Question: I'm working with Core Plot to draw a scatter plot. It works fine. But I would like to display the current value when hover a CPTPlotSymbol. Please see the following picture :

'''
- (void)configurePlots
{
[...]
CPTMutableLineStyle *lineStyle = [myPlot.dataLineStyle mutableCopy];
lineStyle.lineWidth = 2.5;
lineStyle.lineColor = [CPTColor greenColor];
myPlot.dataLineStyle = lineStyle;
CPTMutableLineStyle *symbolLineStyle = [CPTMutableLineStyle lineStyle];
symbolLineStyle.lineColor = [CPTColor greenColor];
CPTPlotSymbol *symbol = [CPTPlotSymbol ellipsePlotSymbol];
symbol.fill = [CPTFill fillWithColor:[CPTColor greenColor]];
symbol.lineStyle = symbolLineStyle;
symbol.size = CGSizeMake(6.0f, 6.0f);
myPlot.plotSymbol = symbol;
}
'''
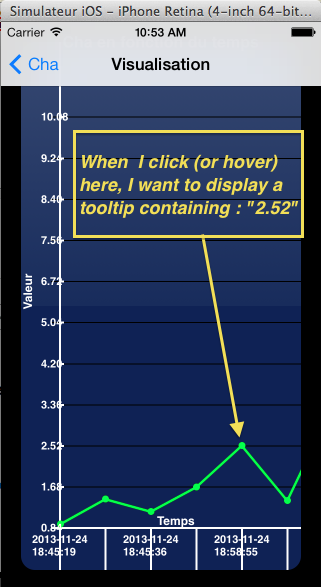
Answer: If you want to display any additional information when you touch the bar/point you should implement
'''
-(void)barPlot:(CPTBarPlot *)plot barWasSelectedAtRecordIndex:(NSUInteger)index {
}
'''
or
'''
-(void)scatterPlot:(CPScatterPlot *)plot plotSymbolWasSelectedAtRecordIndex: (NSUInteger)index
{
}
'''
delegate method (depend on chart type). Don't forget set up a delegate.